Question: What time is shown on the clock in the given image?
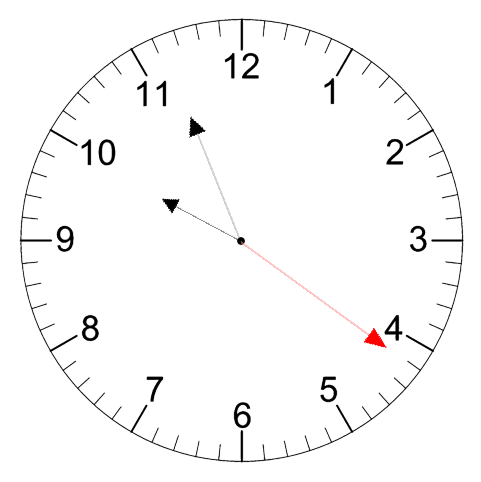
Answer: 09:56:21